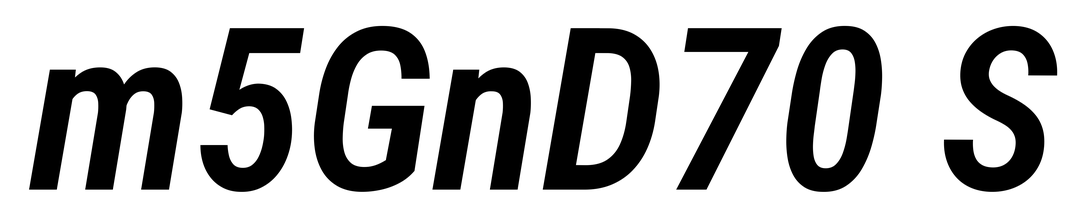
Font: Roboto-Italic_Condensed_SemiBold_Italic